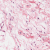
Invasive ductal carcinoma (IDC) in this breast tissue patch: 0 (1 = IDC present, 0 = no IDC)